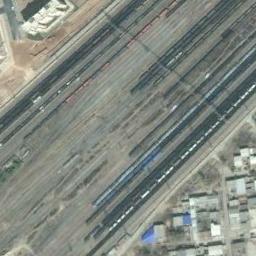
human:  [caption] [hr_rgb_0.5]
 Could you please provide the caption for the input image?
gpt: Several buildings of different shapes and sizes are beside the railway .

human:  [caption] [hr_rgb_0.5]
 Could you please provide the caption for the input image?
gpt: These railways have lots of trains on the tracks and some buildings are on one side of the railways .

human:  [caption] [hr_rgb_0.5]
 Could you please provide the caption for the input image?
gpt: There are two parallel railway lines here .

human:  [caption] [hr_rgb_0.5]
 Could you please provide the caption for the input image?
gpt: The railway is next to some houses .

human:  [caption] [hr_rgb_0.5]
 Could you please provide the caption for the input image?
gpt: There are some buildings beside the railway with some trains .